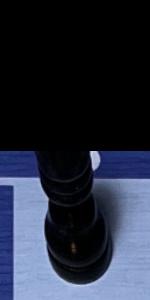
Label: Bishop_Black